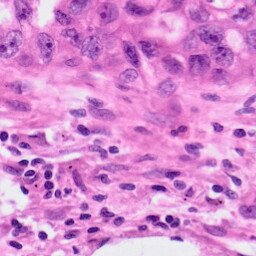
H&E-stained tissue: Lung